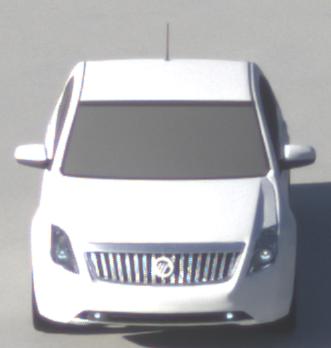
Make: Mercury
Model: Milan
Detailed model: -
Model produced from: 2009
Model produced until: 2010
Doors: 4
Color: white
Road condition: dry road
Daytime: sunrise or sunset
Contrast: medium contrast